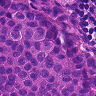
Metastatic tissue present: yes